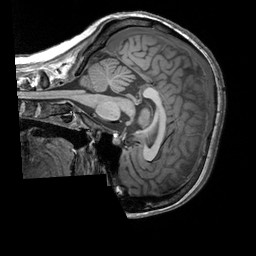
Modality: T1w
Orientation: sagittal
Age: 25
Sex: female
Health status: healthy
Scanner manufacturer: siemens
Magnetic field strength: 3 T
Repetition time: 2.3 s
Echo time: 0.00303 s